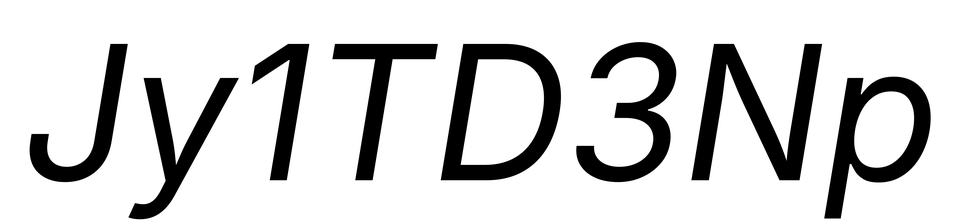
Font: Inter-Italic_Italic